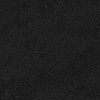
Atmospheric dust classification: not_dusty